Interaction volume radius: 5 \u00c5
Interaction volume height: 30 \u00c5
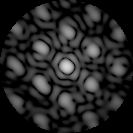
Disorder parameter: 0.4525